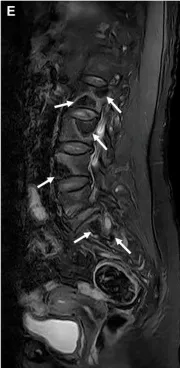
Computed tomography (CT) and magnetic resonance (MR) images of multicentric angiosarcomas of bone. MRI examination demonstrated lesions with slightly elevated signal intensity on T2FLAIR.
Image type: radiology (mri)